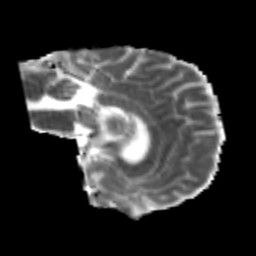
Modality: MD
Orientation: sagittal
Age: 24
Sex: female
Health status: healthy
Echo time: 0.074 s